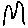
Label: zigzag